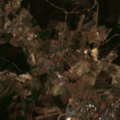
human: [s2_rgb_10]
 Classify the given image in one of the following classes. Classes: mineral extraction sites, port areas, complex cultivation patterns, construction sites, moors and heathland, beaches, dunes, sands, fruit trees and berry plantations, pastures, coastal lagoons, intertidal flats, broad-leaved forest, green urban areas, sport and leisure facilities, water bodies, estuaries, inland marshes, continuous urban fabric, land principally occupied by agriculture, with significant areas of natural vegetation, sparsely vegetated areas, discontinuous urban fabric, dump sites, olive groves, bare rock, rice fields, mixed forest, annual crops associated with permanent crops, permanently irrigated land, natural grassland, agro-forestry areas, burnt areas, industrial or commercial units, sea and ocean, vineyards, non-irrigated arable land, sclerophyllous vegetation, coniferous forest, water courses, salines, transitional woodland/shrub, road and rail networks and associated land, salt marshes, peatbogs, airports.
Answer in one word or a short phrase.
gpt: discontinuous urban fabric, olive groves, land principally occupied by agriculture, with significant areas of natural vegetation, coniferous forest, transitional woodland/shrub